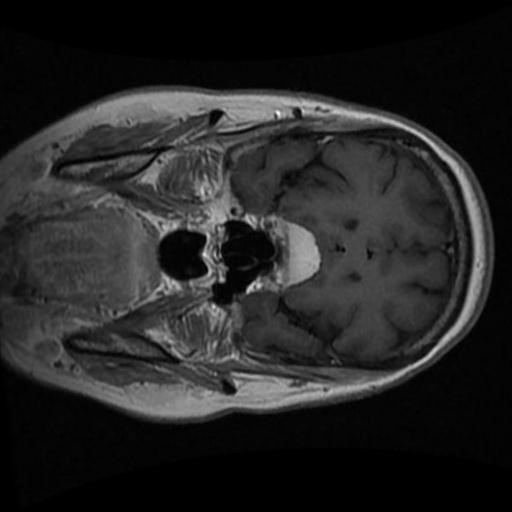
Label: brain_menin